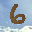
Label: 6